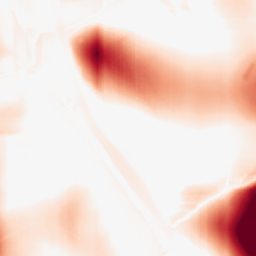
Category: morphological
Decomposition family: rolling_ball
Decomposition parameters: radius: 50
Upsampling method: sinc_blackman
Upsampling parameters: scale: 2
kernel_size: 16
Upsampling scale: 2